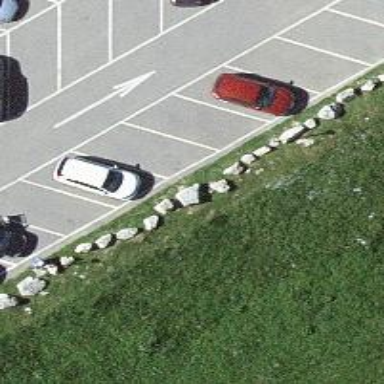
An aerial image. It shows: Block barrier.